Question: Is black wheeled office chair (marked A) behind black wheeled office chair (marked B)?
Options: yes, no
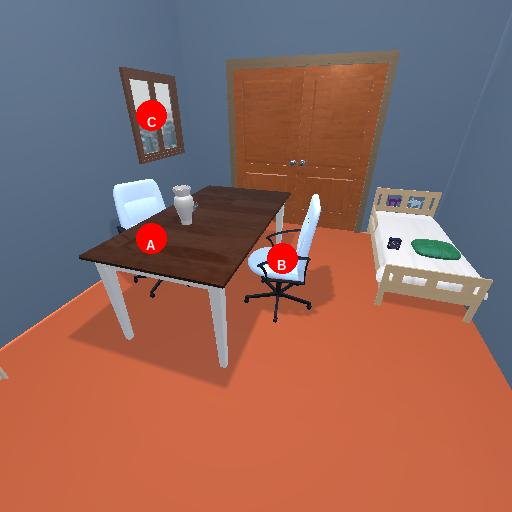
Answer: yes